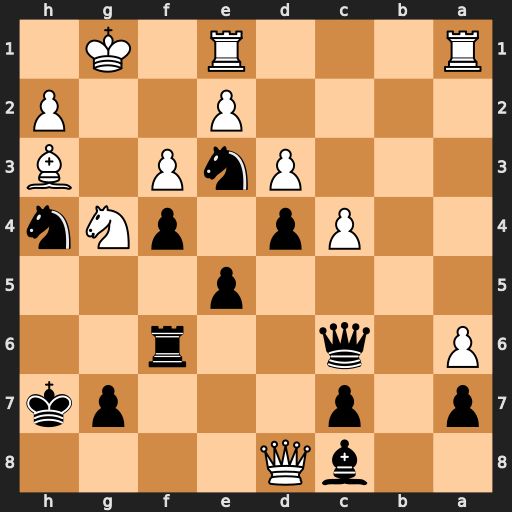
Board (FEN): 2bQ4/p1p3pk/P1q2r2/4p3/2Pp1pNn/3PnP1B/4P2P/R3R1K1
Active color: b
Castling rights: -
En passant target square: -
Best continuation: Bxg4 Bxg4 Nxg4